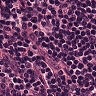
Metastatic tissue present: no